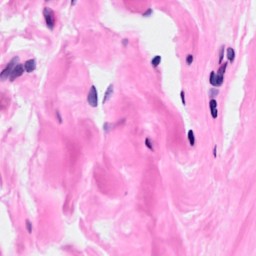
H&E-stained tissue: Breast